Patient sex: F
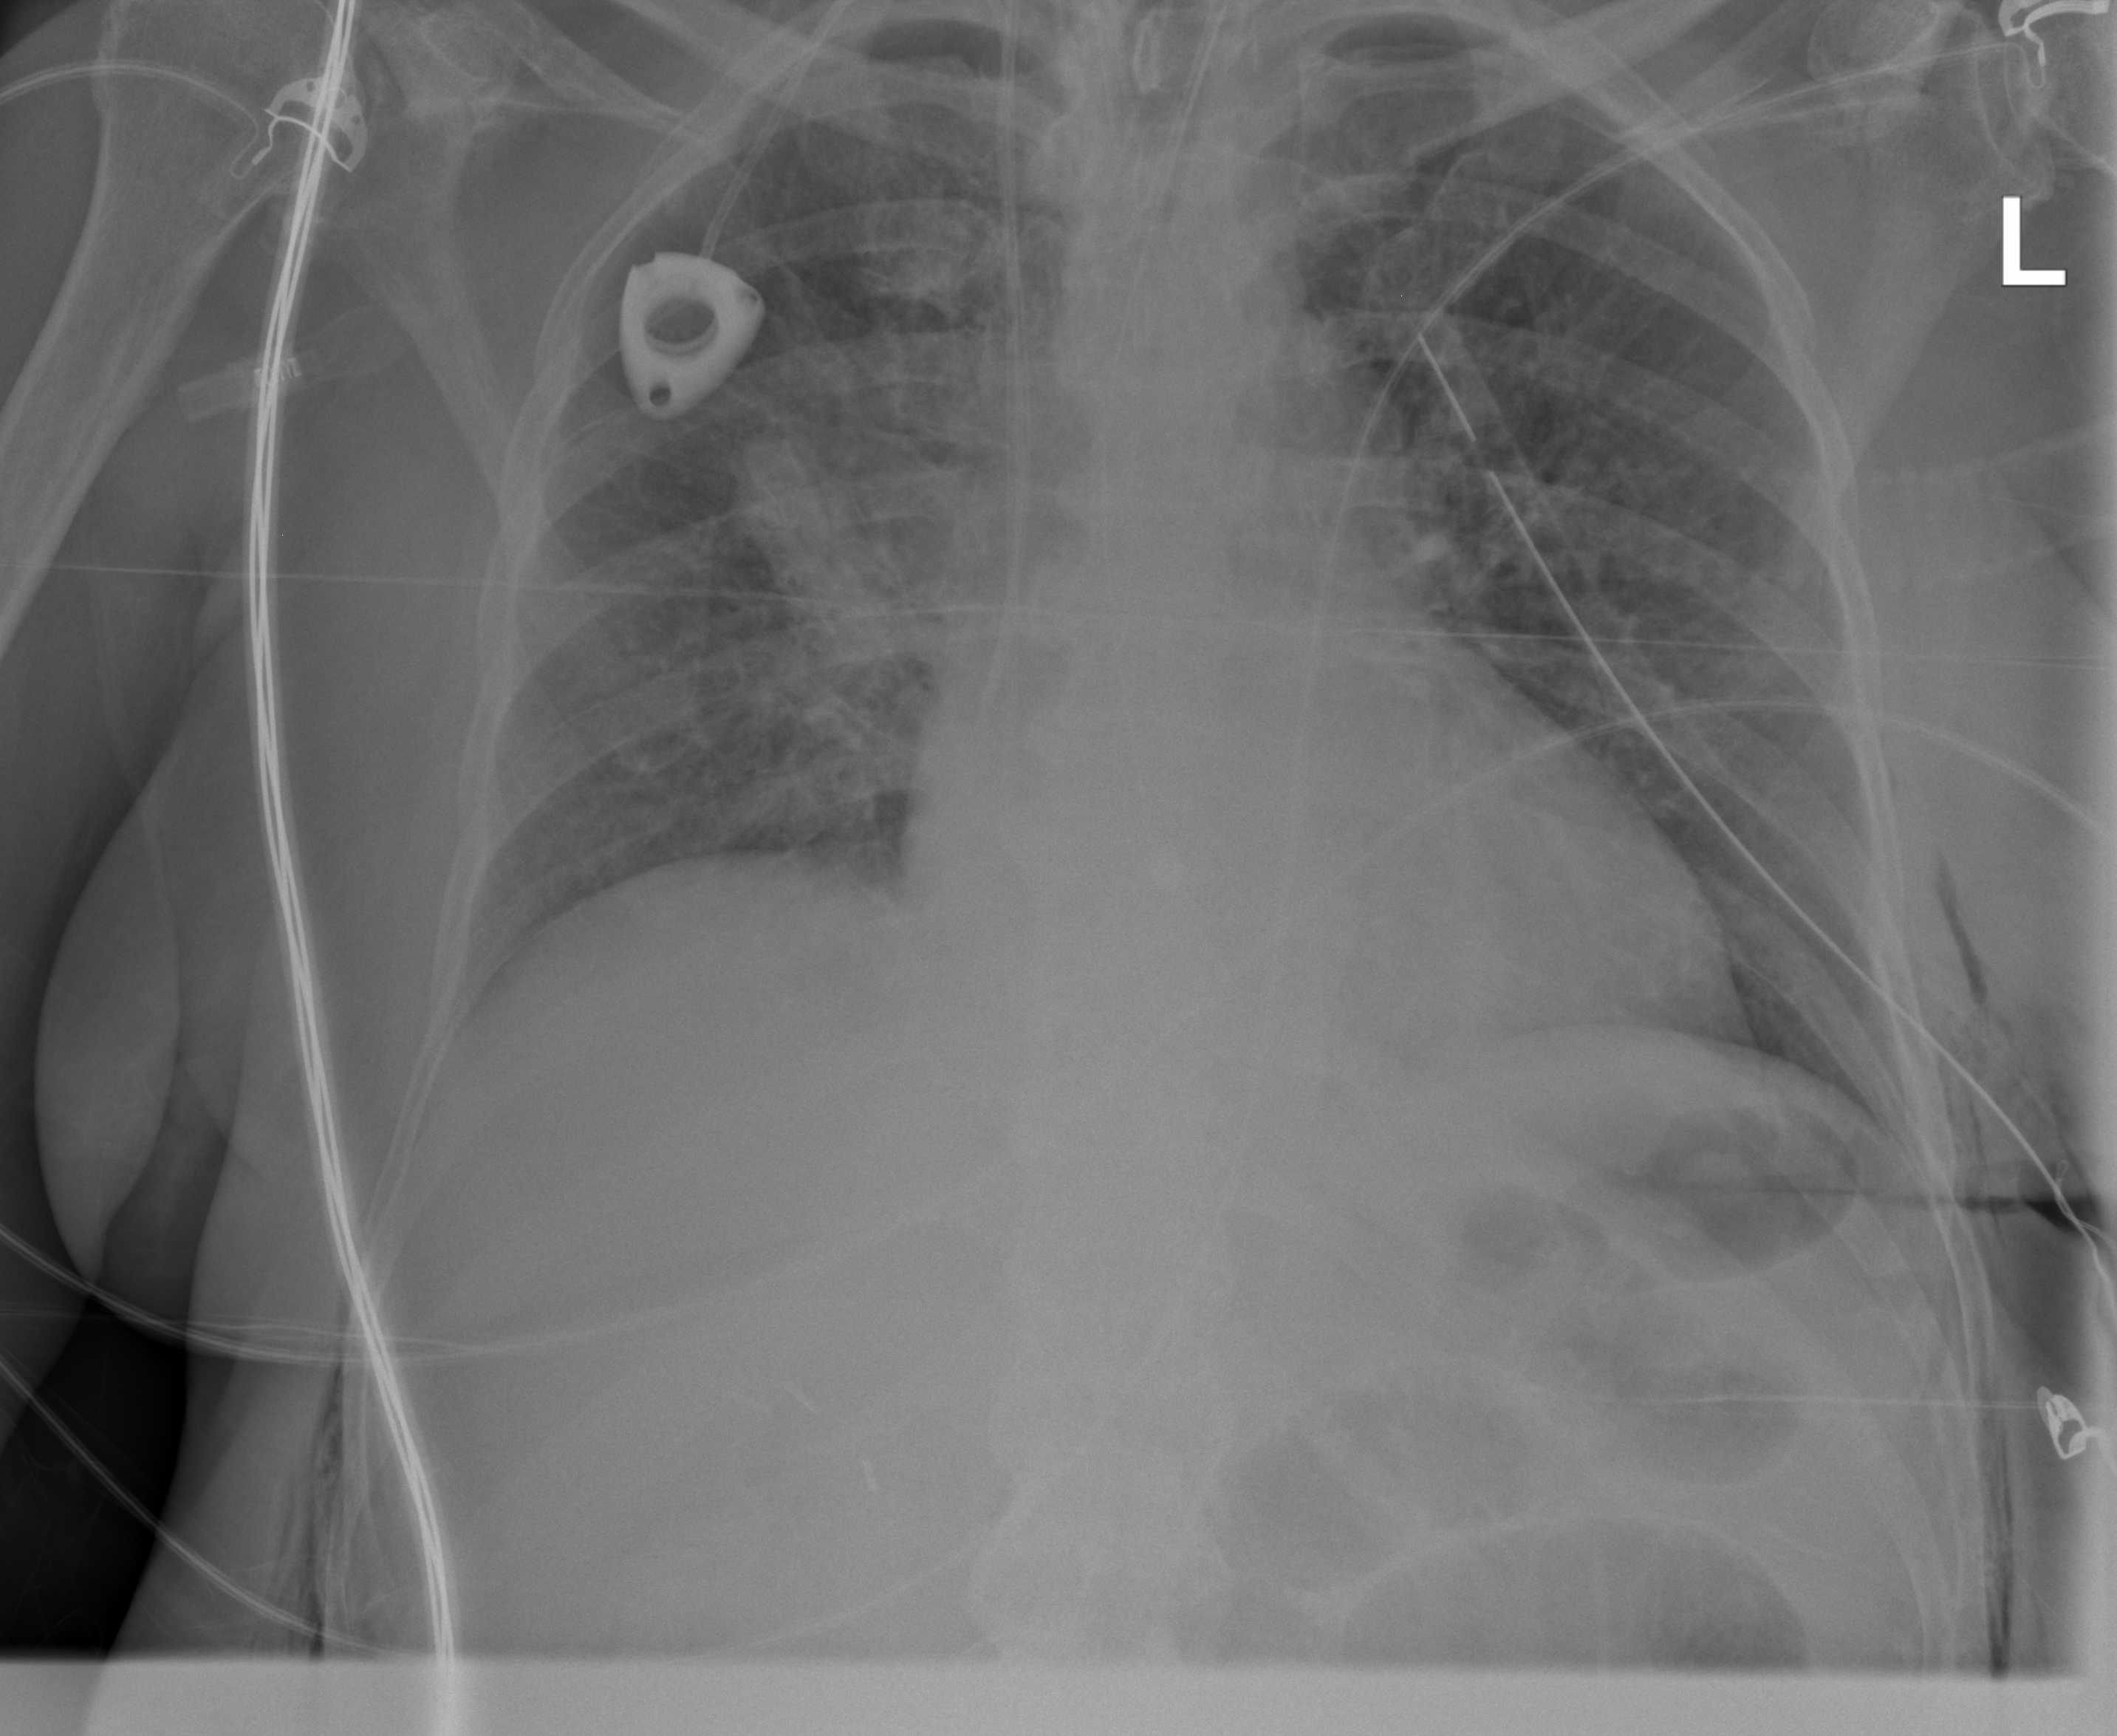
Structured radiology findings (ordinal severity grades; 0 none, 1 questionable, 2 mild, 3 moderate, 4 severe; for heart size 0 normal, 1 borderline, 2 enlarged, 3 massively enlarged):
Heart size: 2
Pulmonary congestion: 2
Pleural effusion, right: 0
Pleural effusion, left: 0
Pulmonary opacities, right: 2
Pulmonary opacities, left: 2
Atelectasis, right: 0
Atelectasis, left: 0